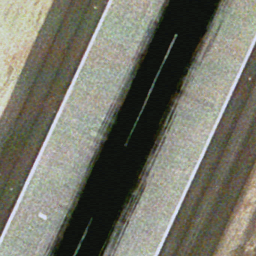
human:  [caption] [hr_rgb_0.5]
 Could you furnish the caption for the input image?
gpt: It is a straight runway with some white mark lines on it .

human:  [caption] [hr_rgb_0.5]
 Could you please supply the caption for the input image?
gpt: There are some mark lines on the straight runway .

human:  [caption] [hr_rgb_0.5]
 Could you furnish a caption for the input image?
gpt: It is a straight runway with some mark lines on it .

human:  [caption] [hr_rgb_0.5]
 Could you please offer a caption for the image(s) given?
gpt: A straight runway with some mark lines on it .

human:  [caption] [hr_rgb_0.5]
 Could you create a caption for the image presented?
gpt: A straight runway with some white mark lines on it .